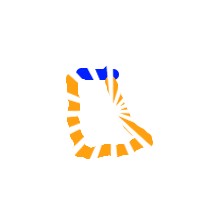
Shape: trapezoid